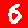
Digit: 6